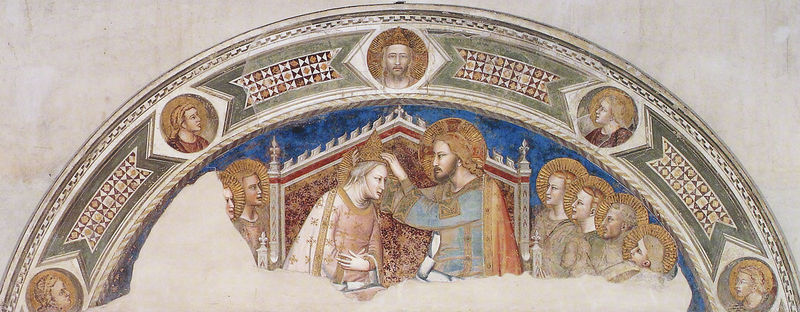
Titel: Fragment: Marienkrönung
Künstler: Maso di Banco
Institution: Florenz, Museum von Santa Croce
Schlagwörter: blau, gott, gruppe, himmel, mann, umhang, frauen, grün, menschen, frau, hut, köpfe, männer, schwarz, weiss, blick, rot, alt, bart, gesichter, kirche, gold, haare, mutter, krone, rund, bogen, italien, könig, thron, wandgemälde, wandmalerei, sterne, trohn, zacken, kaputt, heiligenschein, christus, jesus, jesus christus, krönung, heiliger, grpn, königin, heilige, fresko, abendmahl, jünger, maria, fresco, fokus, apostel, giotto, gnade, rmaria